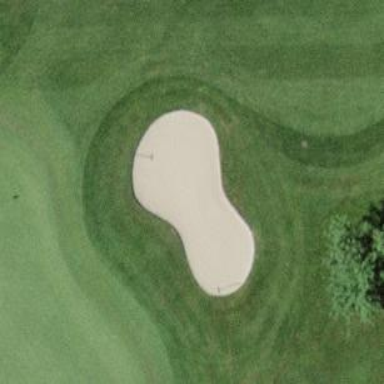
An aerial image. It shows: Sand bunker on golf course.